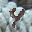
Label: 4